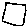
Label: square